Question: I'm working on a tile-based 2D game and having a minor issue with the map generation.
The general concept is that it creates one room by default and then builds off of any existing rooms until X number of rooms have been built or Y number of tries have failed.
The issue I'm coming into is probably simple and I just can't wrap my mind around it, but how would I go about removing the circled tiles? Each map generated is procedural, so I won't know exactly when spots like the circled ones show up and I can easily spot them with my eyes... I just can't think of an all encompassing way to handle them AFTER the map is already generated.
The goal is to never have walls doubled up where they aren't needed to be. I am not wanting to change the way the map is generated, but rather modify it after the fact. I also do not want to lose corners of rooms or similar.
I really feel like what I'm trying to do would have a name in image editing or similar, but that's certainly not my forte.

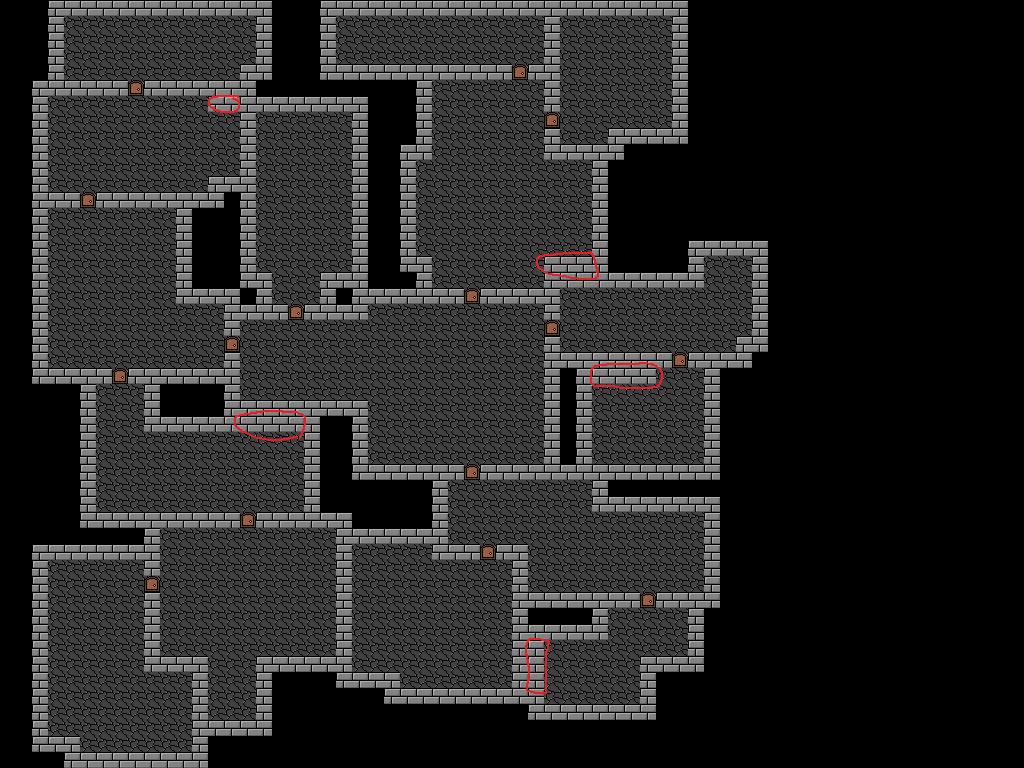
Answer: Your circled items are ambiguous because in certain situation you could remove the one circled by you or the otherside without breaking the rules (no mixing rooms neither open to external black tiles).
In any case I should think a little bit more about it but they just seem the tile that after being removed don't join two rooms neither have any adjacent (diagonal included) black tile.
I guess you could assign to every room a number and then remove any tile that:
- -
Maybe you could do it also without numbering rooms but you will have to understand if all neighbours are from the same room or not by exploiting side adjacency.